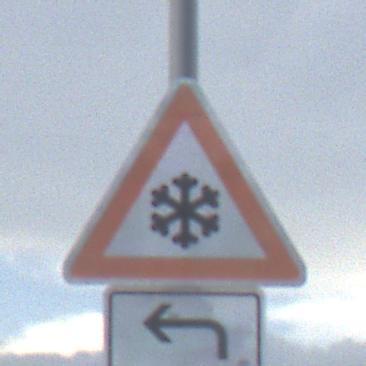
Verkehrszeichen: SchneeOderEisglaette
Zusatzzeichen unten: RichtungsangabeDurchPfeile2
Umgebung: Outdoor, RoadRail
Tageszeit: MorningAfternoon
Wetter: PartlyCloudy
Licht: Natural
Jahreszeit: NotSpecified
Kontrast: LowContrast